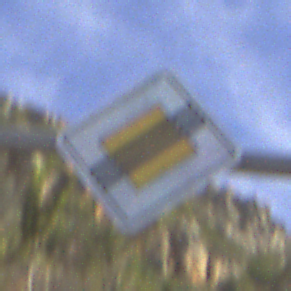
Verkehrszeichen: EndeVorfahrtsstrasse
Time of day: MorningAfternoon
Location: Outdoor (RoadRail)
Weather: PartlyCloudy
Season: NotSpecified
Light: Natural